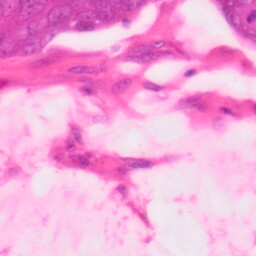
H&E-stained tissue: Colon